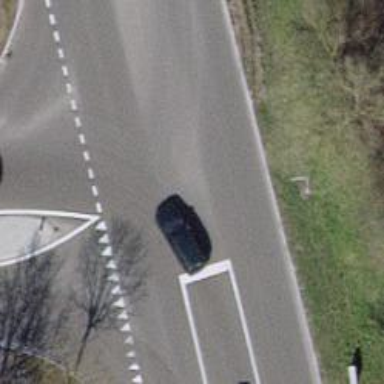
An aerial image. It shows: Secondary road with asphalt surface.